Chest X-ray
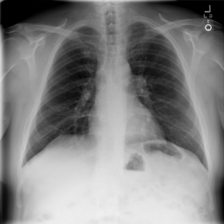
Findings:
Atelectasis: negative
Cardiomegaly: negative
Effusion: negative
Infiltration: negative
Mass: negative
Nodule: negative
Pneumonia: negative
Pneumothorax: negative
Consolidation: negative
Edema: negative
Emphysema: negative
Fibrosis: negative
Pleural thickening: negative
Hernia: negative